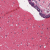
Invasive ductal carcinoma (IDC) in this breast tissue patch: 0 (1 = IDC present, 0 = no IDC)